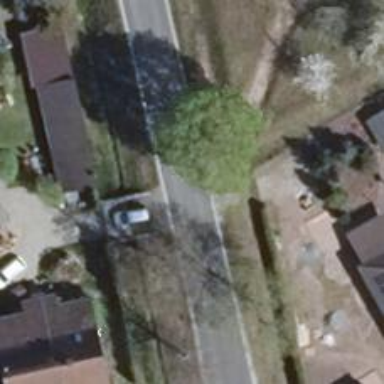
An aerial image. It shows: Secondary road with asphalt surface.